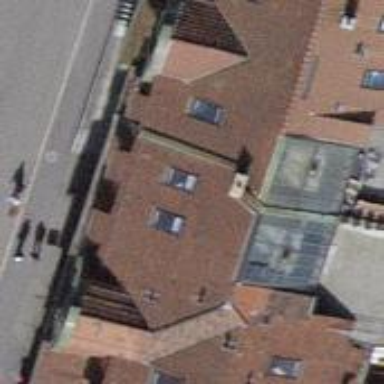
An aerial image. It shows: Building consisting of apartments with double saltbox roof shape.